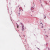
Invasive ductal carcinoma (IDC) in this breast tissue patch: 0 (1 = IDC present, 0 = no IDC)